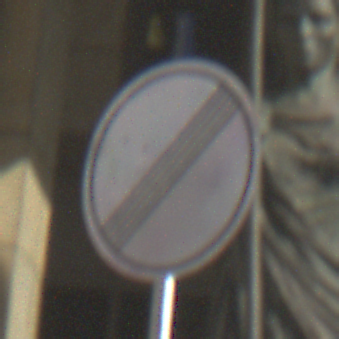
Verkehrszeichen: EndeSaemtlicherBegrenzungen
Umgebung: Outdoor, Urban
Tageszeit: MorningAfternoon
Wetter: PartlyCloudy
Licht: Natural
Jahreszeit: NotSpecified
Kontrast: HighContrast